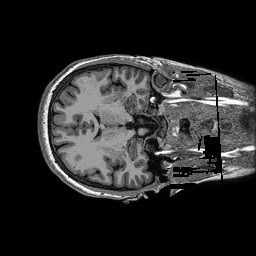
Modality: T1w
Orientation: axial
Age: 33
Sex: female